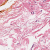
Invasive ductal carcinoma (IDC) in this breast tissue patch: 0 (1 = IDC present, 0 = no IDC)